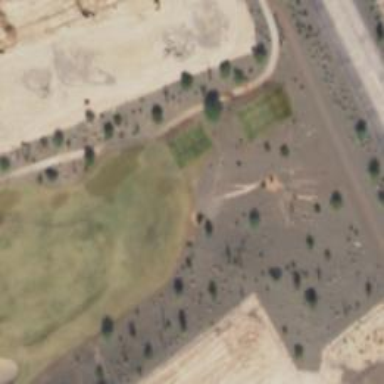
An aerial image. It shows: Golf hole.